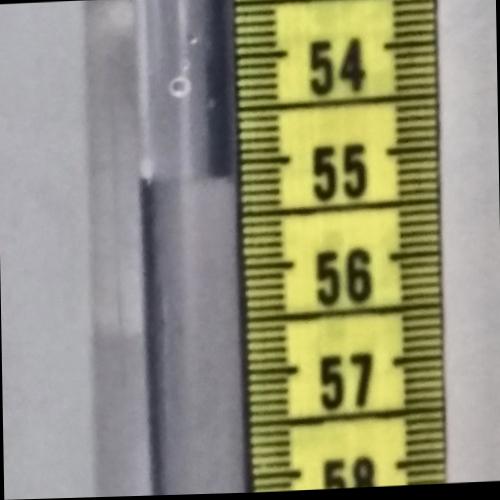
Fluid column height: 55.2 cm